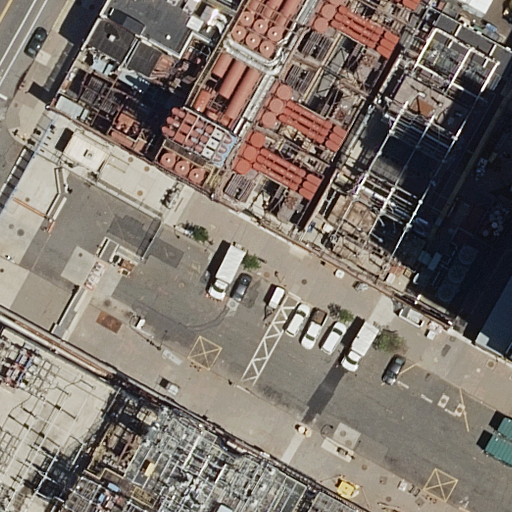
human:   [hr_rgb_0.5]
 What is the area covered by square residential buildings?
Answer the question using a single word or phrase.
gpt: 0m2

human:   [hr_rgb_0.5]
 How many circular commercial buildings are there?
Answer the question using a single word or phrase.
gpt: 0

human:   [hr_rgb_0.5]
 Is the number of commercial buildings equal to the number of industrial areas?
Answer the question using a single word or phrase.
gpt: no

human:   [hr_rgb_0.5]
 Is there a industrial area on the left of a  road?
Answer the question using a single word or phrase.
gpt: no

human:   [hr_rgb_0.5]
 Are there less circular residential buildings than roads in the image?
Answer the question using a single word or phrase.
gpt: yes

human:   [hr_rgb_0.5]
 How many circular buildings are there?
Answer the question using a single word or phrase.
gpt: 0

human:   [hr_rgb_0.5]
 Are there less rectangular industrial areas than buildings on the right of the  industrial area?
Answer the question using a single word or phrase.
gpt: yes

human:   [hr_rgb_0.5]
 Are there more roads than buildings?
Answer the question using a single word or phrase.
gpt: yes

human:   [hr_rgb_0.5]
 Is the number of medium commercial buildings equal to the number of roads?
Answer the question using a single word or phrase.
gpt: no

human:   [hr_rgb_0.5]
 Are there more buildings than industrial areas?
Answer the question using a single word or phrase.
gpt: yes

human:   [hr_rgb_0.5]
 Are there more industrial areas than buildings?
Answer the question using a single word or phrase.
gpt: no

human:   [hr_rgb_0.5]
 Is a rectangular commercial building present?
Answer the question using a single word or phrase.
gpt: no

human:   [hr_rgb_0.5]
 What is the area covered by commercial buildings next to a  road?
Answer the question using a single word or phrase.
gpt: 0m2

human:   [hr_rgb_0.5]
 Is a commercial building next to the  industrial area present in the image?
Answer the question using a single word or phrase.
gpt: no

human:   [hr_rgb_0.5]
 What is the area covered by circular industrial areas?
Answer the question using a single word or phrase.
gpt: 0m2

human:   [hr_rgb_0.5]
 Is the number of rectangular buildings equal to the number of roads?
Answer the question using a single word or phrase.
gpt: no

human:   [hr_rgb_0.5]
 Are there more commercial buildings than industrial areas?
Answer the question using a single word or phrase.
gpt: no

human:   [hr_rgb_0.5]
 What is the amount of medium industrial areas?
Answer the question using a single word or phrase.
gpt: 0

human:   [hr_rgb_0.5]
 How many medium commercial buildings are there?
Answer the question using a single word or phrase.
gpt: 0

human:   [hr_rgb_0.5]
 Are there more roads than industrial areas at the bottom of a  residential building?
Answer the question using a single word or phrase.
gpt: yes

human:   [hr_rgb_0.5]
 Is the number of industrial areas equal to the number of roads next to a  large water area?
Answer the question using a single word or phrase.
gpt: no

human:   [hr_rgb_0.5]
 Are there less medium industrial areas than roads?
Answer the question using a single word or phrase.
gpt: yes

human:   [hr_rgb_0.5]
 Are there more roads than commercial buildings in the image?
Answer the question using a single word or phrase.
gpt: yes

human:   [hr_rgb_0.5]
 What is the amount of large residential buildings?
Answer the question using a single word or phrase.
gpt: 1

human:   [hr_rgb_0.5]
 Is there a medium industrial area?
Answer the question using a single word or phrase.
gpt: no

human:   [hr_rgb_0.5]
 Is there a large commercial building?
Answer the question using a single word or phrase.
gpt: no

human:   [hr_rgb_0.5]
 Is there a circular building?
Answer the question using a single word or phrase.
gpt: no

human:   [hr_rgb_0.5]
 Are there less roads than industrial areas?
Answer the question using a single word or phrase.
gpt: no

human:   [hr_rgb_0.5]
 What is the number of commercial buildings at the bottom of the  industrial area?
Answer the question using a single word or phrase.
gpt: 0

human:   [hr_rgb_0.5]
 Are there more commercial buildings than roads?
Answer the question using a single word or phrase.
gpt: no

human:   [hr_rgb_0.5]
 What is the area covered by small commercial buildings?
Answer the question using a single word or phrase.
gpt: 0m2

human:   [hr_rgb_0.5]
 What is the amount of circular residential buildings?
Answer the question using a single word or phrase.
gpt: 0

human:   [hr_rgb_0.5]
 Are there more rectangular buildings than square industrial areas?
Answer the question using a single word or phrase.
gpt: yes

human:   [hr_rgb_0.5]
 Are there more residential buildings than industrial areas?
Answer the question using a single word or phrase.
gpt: yes

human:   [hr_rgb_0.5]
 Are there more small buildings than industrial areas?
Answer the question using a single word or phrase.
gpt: no

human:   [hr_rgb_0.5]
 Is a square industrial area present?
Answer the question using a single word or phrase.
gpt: no